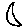
Label: moon